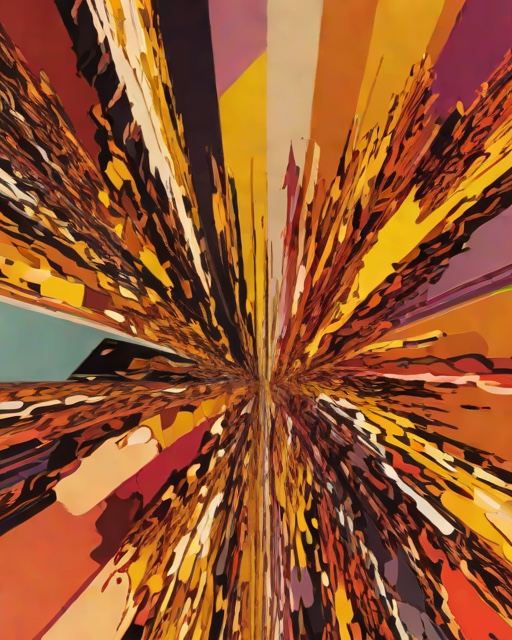
Category: Thank You